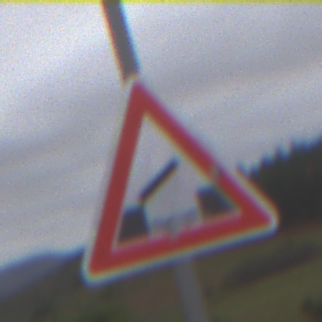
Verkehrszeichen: BeweglicheBruecke
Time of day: Midday
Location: Outdoor (Nature)
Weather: Overcast
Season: NotSpecified
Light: Natural